Question: How many exclamatory marks are there in the text?
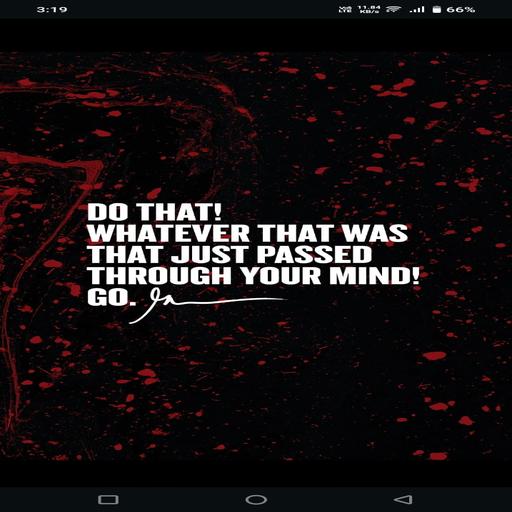
Answer: 2